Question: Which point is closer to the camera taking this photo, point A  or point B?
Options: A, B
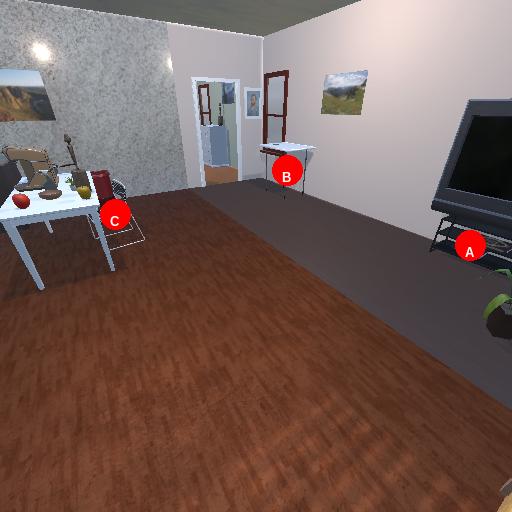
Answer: A